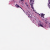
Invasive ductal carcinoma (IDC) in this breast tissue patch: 0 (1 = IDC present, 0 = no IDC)